Question: When using my JQuery control (IOS-style list), in a Bootstrap Web Application, I need the control to take up the full screen height (minus header and footer) on any mobile sizes.
## JSFiddle: http://jsfiddle.net/TrueBlueAussie/46y43/1/
'''
/*
Live control Javascript not required for this example
Note: I pasted my bootstrap CSS into the JSFiddle CSS panel,
hence the large amount of styling.
(My styling is at the bottom).
*/
'''
It should look something like the image below, but currently the height of the control is hard-wired so if you resize the control goes outside the window and the footer is lost:

The height needs to be 100% minus the headers, preferably complying with bootstrap. The only other answers I could find for fixed heights in Bootstrap did not adapt to the content area being larger than the screen height. This seems to be a deficiency in CSS, so suggestions/improvements welcomed ().
The solution should avoid having any browser scrollbars if shown in a small browser window.
I added JQuery/Javascript tag in case the only solution is some form of dynamic resize, but a CSS only solution preferred (must support all major browsers).
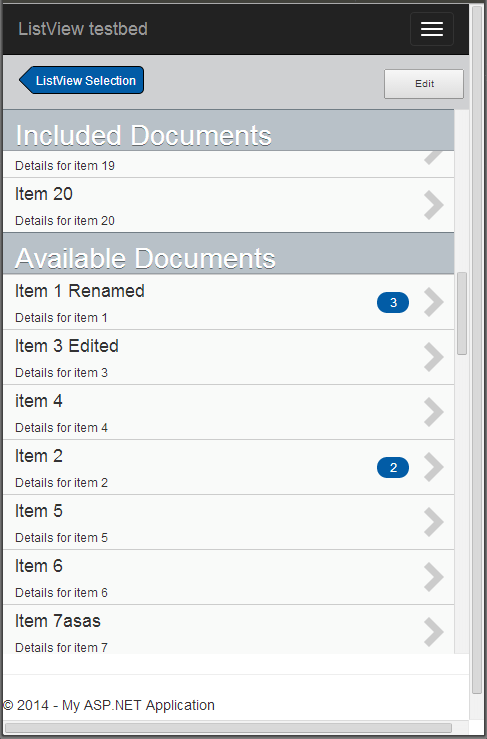
Answer: : <URL>
:
'''
.navbar-header{height:50px;}
@media screen and (max-width: 768px) {
html {
height:100%;
}
body{
height:100%;
}
.container.body-content{
height:100%;
margin-top:-50px;
padding-top:50px;
}
.container.body-content .row{
height:100%;
}
.col-md-8.col-md-offset-2.col-sm-12{
height:100%;
}
.col-md-8.col-md-offset-2.col-sm-12 .row{
height:100%;
}
.ListView-Wrapper{
height:100%;
min-height:100%;
}
}
'''
:
'''
@navheight : '50px';
.navbar-header{height: @navheight ;}
@media screen and (max-width: 768px) {
html {
height:100%;
}
body{
height:100%;
}
.container.body-content{
height:100%;
margin-top: -@navheight;
padding-top: @navheight;
}
.container.body-content .row{
height:100%;
}
.col-md-8.col-md-offset-2.col-sm-12{
height:100%;
}
.col-md-8.col-md-offset-2.col-sm-12 .row{
height:100%;
}
.ListView-Wrapper{
height:100%;
min-height:100%;
}
}
'''